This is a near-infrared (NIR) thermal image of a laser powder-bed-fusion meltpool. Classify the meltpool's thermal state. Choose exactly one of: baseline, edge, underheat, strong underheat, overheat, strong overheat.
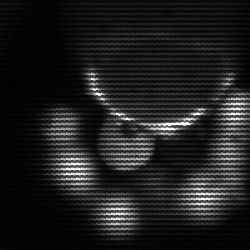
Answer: edge